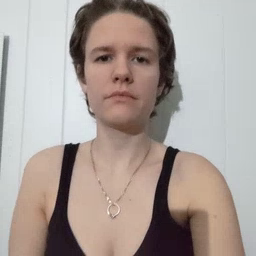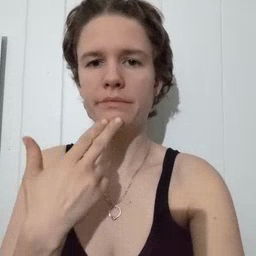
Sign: cute